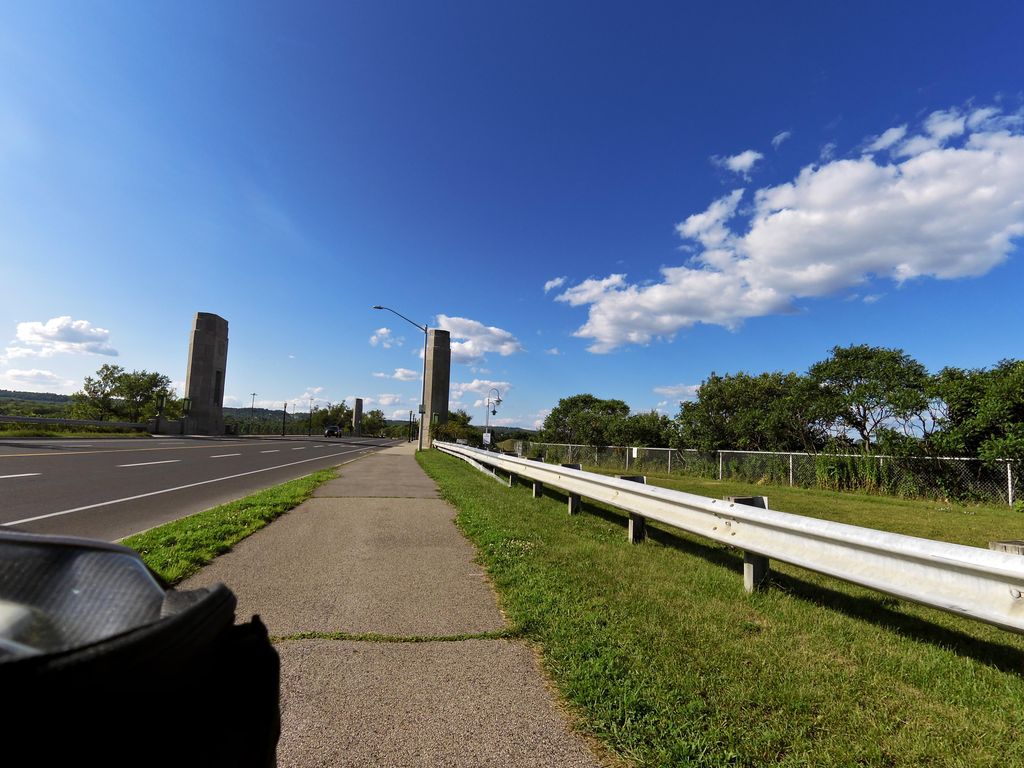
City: hamilton